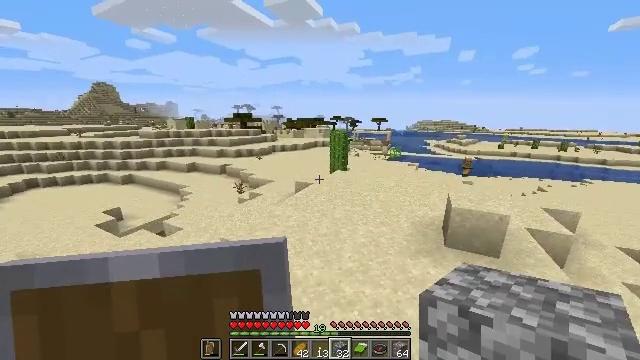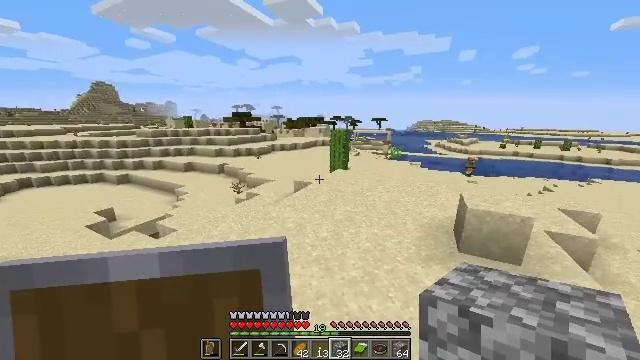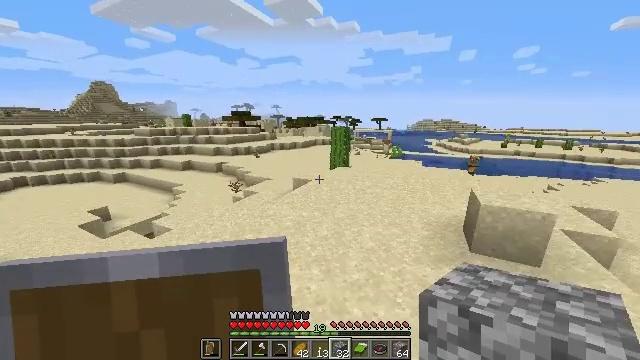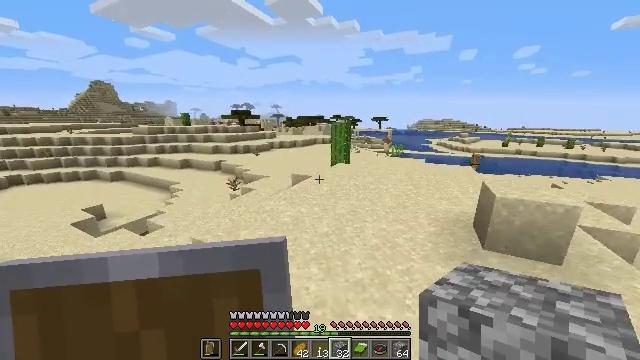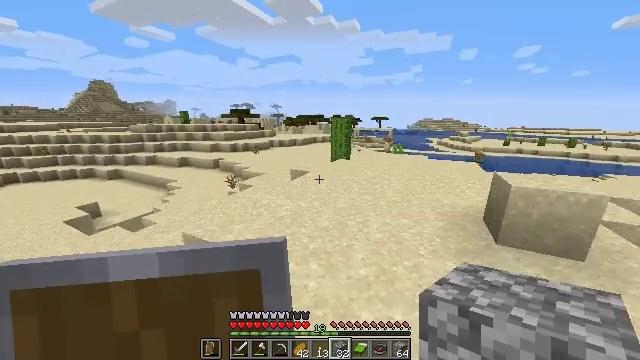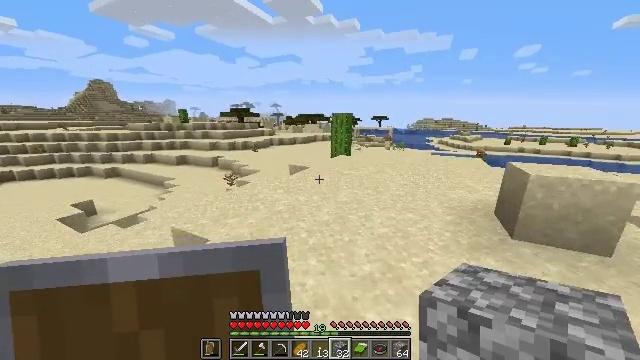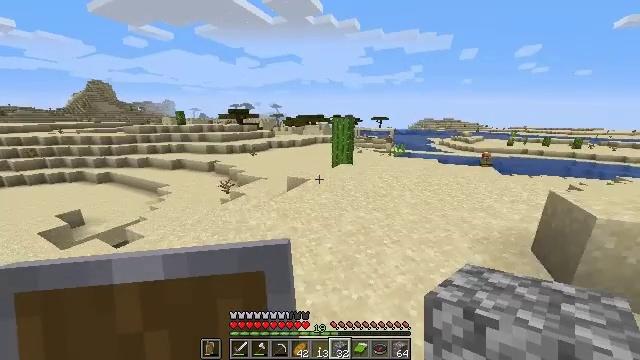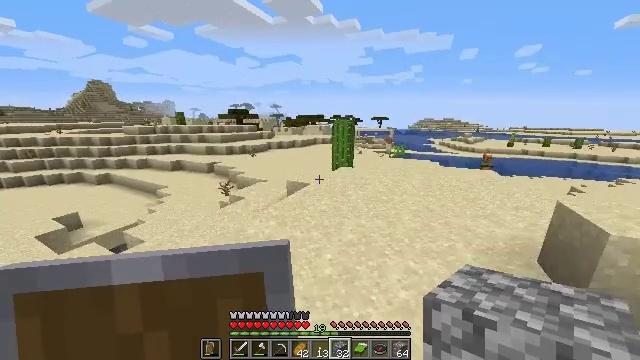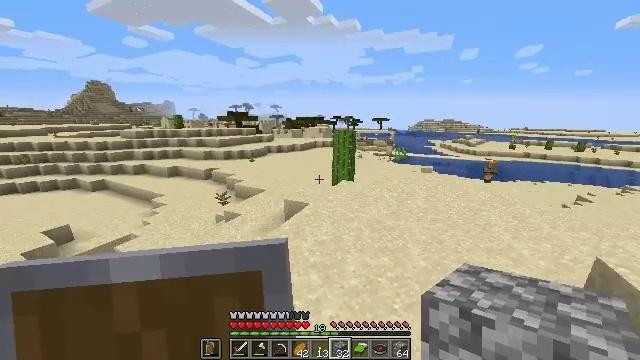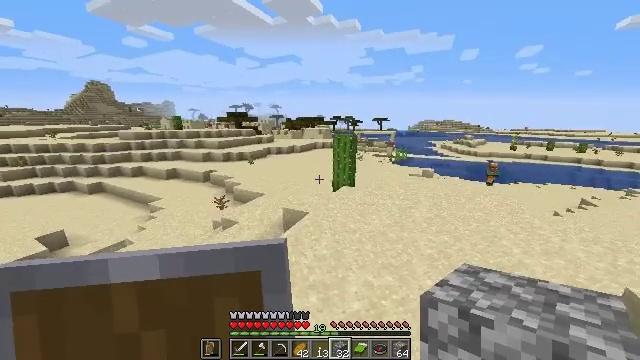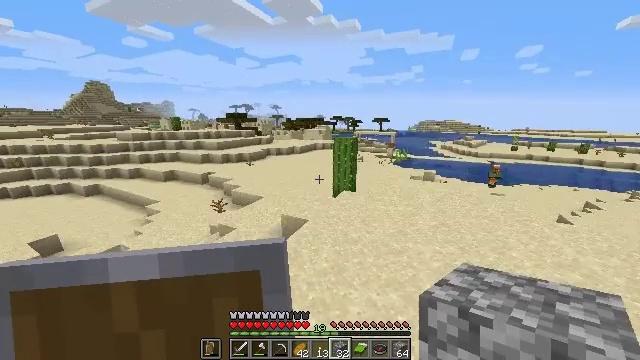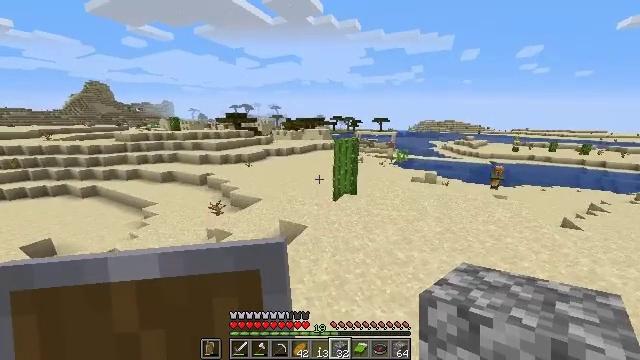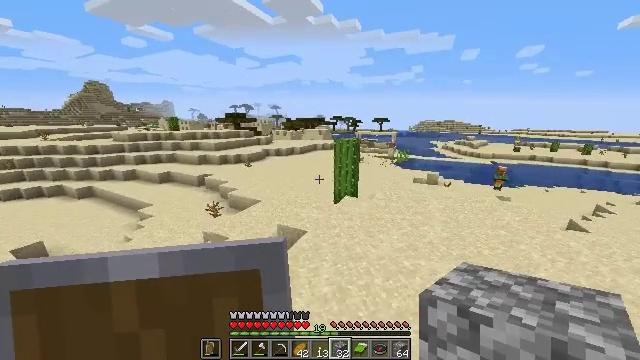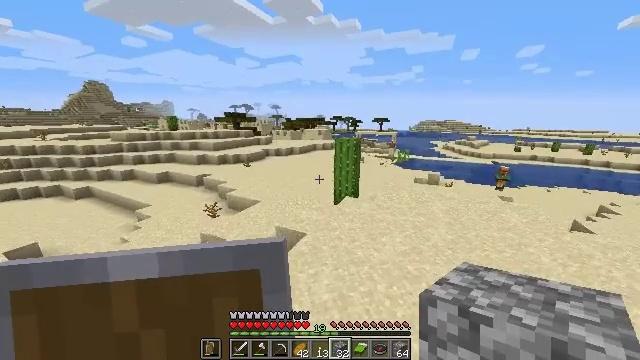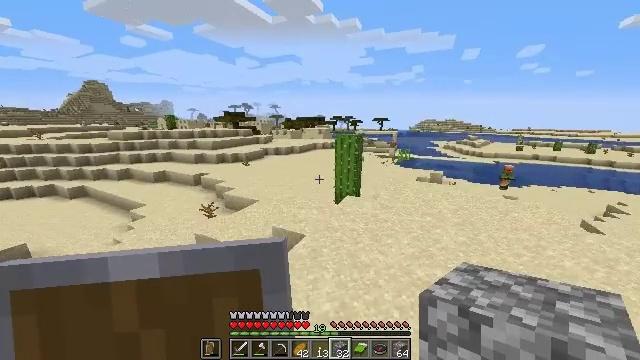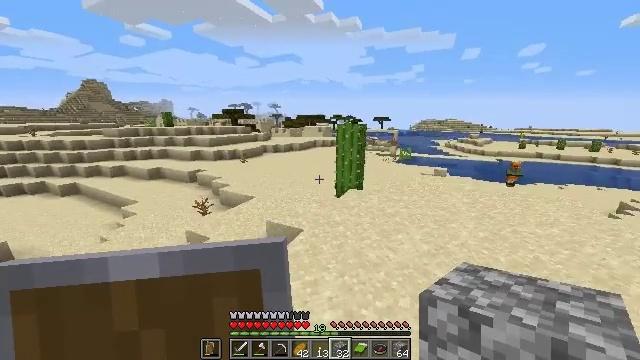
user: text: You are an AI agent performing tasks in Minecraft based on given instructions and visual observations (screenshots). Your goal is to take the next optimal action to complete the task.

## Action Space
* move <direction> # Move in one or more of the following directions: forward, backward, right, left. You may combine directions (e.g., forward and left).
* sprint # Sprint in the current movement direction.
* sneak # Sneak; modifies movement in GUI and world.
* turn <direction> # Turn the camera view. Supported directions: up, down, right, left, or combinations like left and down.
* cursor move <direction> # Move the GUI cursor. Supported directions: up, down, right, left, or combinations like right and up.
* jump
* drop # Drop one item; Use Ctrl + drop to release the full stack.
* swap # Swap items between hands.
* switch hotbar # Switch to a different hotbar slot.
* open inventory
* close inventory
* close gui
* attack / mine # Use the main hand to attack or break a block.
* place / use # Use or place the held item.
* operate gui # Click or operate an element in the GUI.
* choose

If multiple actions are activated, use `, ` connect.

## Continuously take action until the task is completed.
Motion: motion action
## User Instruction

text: Chop down the acacia log.
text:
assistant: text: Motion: move forward, jump
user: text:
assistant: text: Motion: move forward, jump
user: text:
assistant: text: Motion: move forward, jump
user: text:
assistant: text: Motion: move forward, jump
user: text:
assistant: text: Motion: move forward, jump
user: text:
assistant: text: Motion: move forward, jump
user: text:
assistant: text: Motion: move forward, jump
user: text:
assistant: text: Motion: move forward, jump
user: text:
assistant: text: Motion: move forward, jump
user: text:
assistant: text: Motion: move forward, jump
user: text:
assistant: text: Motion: move forward, jump
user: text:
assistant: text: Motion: move forward, jump
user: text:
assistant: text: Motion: move forward, jump
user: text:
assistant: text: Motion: move forward, jump
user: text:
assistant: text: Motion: move forward, jump
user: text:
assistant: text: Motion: move forward, jump
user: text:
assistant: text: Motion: move forward, turn left and down, jump
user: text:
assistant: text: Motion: move forward, turn left and down, jump
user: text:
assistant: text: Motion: move forward, jump
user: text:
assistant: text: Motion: move forward, jump
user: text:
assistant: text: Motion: move forward, jump
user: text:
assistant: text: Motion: move forward, jump
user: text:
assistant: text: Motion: move forward, jump
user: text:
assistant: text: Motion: move forward, jump
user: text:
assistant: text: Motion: move forward, jump
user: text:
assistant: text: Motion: move forward, turn left, jump
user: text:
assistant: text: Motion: move forward, jump
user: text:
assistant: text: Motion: move forward, jump
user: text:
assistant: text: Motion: move forward, jump
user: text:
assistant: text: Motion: move forward, jump